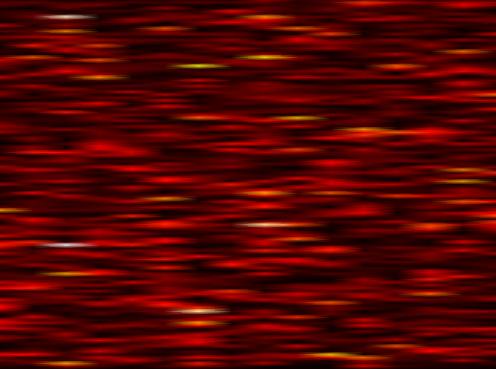
Label: OFDM